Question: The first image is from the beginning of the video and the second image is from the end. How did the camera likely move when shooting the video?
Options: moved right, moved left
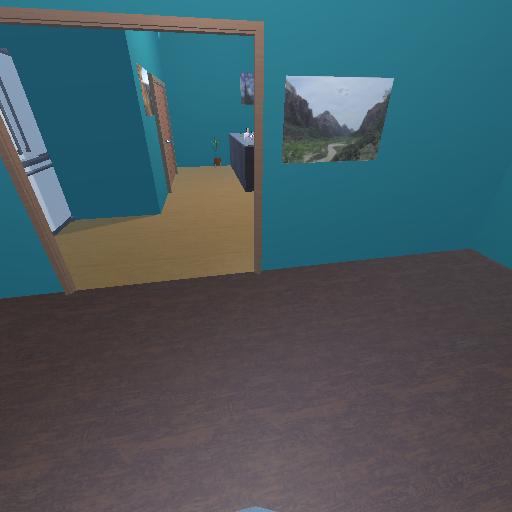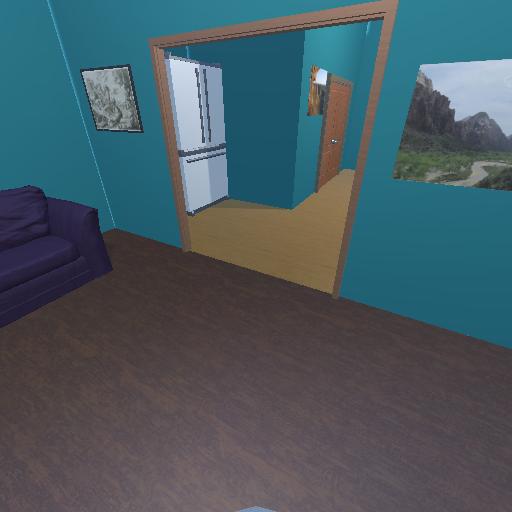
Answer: moved right